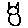
Label: cat